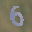
Label: 6